Aerial crown-view tile of a tropical tree (Barro Colorado Island, Panama), acquired 20250915:
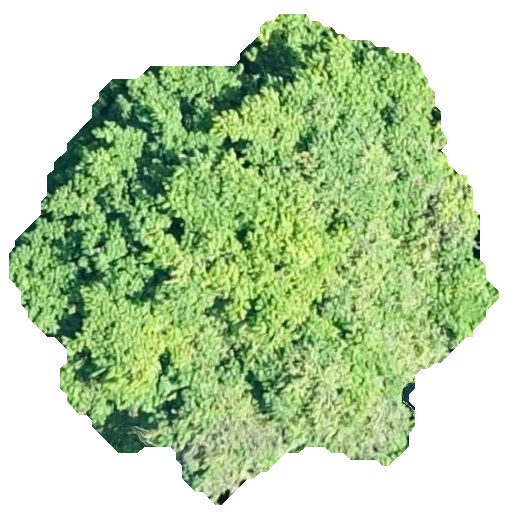
Species: Tachigali panamensis
GBIF accepted scientific name: Tachigali panamensis
Crown area: 228.277 m²